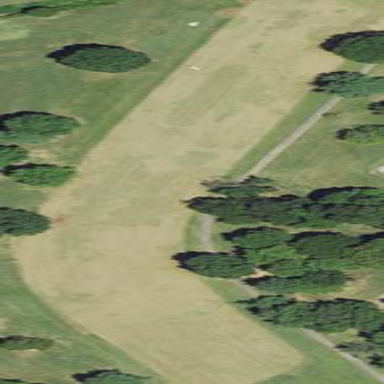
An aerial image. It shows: Golf fairway in the image.